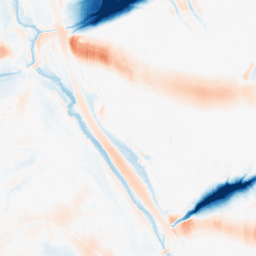
Category: morphological
Decomposition family: morphological_ellipse
Decomposition parameters: operation: average
width: 50
height: 30
Upsampling method: sinc_blackman
Upsampling parameters: scale: 4
kernel_size: 16
Upsampling scale: 4